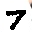
Label: 7